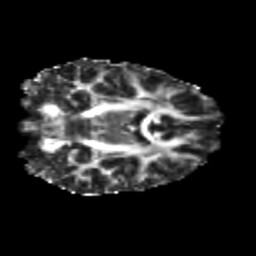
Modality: FA
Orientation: coronal
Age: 21
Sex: female
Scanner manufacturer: siemens
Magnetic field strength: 3 T
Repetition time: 3.5 s
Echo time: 0.104 s